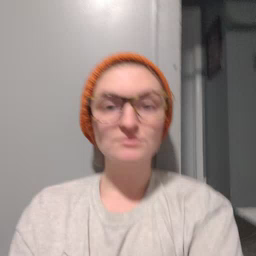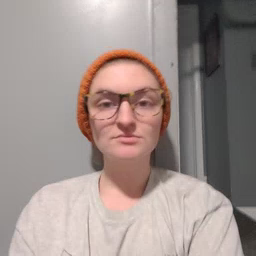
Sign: bug